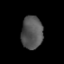
Tissue: lung
Cell type: Endothelial cells
Senescence score: 0.5763
Nuclear area (px): 684
Mean DAPI intensity: 84.982